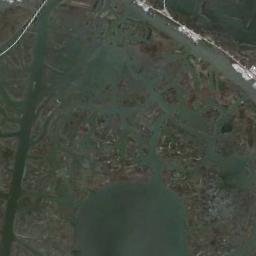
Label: wetland